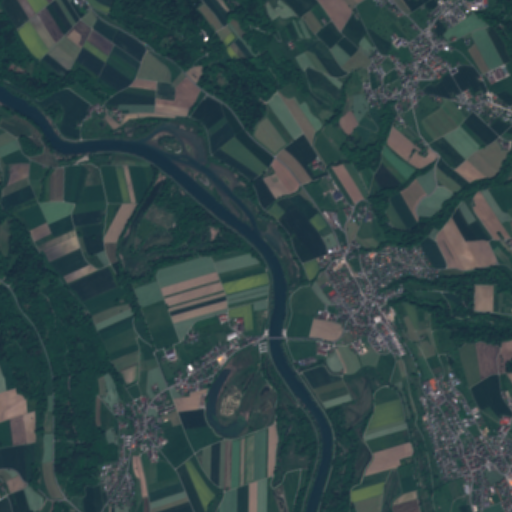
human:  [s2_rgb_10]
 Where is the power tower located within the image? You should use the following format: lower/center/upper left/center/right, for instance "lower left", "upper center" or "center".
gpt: The power tower is located in the lower left of the image.
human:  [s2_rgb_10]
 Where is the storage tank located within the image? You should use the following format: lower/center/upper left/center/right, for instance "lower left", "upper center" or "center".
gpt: The storage tank is located in the center of the image.
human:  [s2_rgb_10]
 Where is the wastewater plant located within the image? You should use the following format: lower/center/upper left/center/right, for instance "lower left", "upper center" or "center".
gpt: The wastewater plant is located in the lower center of the image.
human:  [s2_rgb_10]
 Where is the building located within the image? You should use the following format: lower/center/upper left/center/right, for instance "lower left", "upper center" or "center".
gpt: There is no building in the image.